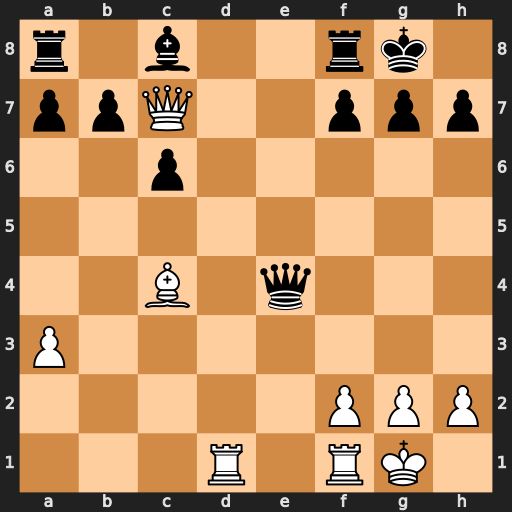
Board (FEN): r1b2rk1/ppQ2ppp/2p5/8/2B1q3/P7/5PPP/3R1RK1
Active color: w
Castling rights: -
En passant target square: -
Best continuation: Qxf7+ Rxf7 Rd8+ Qe8 Rxe8#